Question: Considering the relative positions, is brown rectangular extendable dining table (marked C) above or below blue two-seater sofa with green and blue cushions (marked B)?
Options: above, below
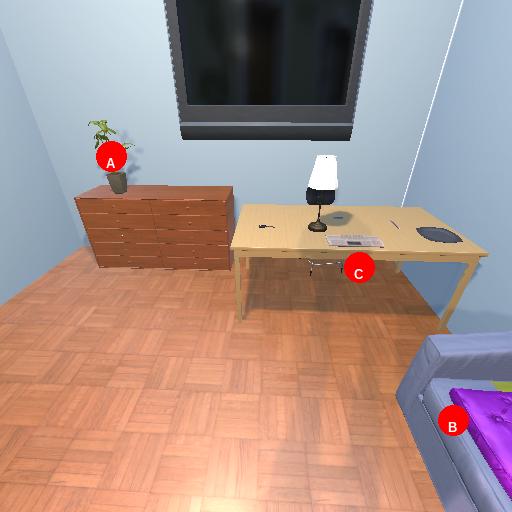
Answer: above